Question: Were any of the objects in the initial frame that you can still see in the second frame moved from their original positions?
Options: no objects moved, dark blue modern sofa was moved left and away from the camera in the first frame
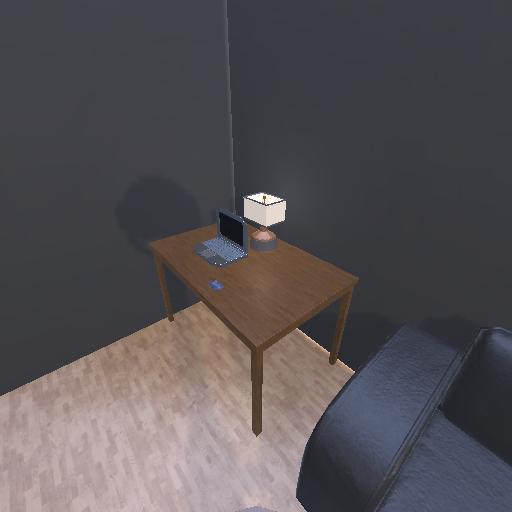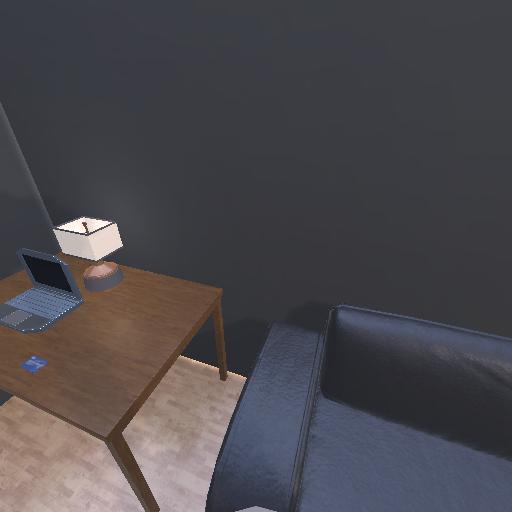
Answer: no objects moved